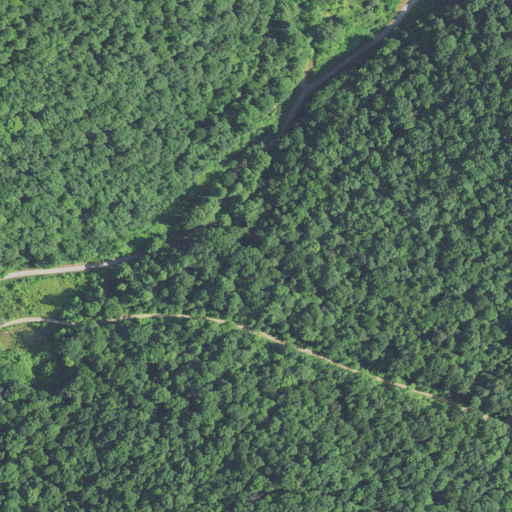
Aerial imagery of valley in West Virginia named Lick Hollow containing deciduous forest, open development, low intensity development, mixed forest, evergreen forest, and medium intensity development